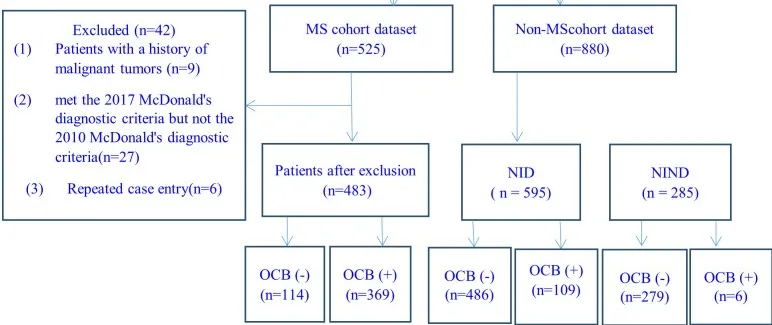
Case-screening flowchart. MS, multiple sclerosis; NID, neuro-inflammatory diseases; NIND: neurological non-inflammatory diseases.
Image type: chart (chart)